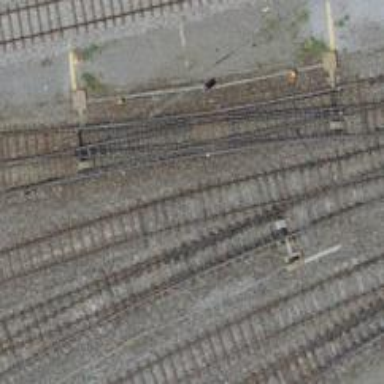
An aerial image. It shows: Single-track electrified railway service yard with contact line for trains.